Aerial crown-view tile of a tropical tree (Barro Colorado Island, Panama), acquired 20250217:
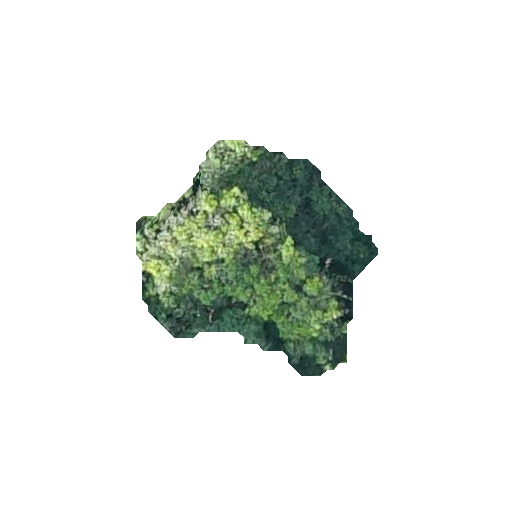
Species: Protium panamense
GBIF accepted scientific name: Protium panamense
Crown area: 54.538 m²